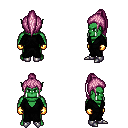
a pixel art fantasy rpg character, male body template, orc, green skin, gray robe, gold greaves, pink long topknot hairstyle, gold gloves, metal boots, four views (front, back, left, right), 2x2 character sprite sheet, small pixel art, hard edges, no anti-aliasing